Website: lowes
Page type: delivery-shipping
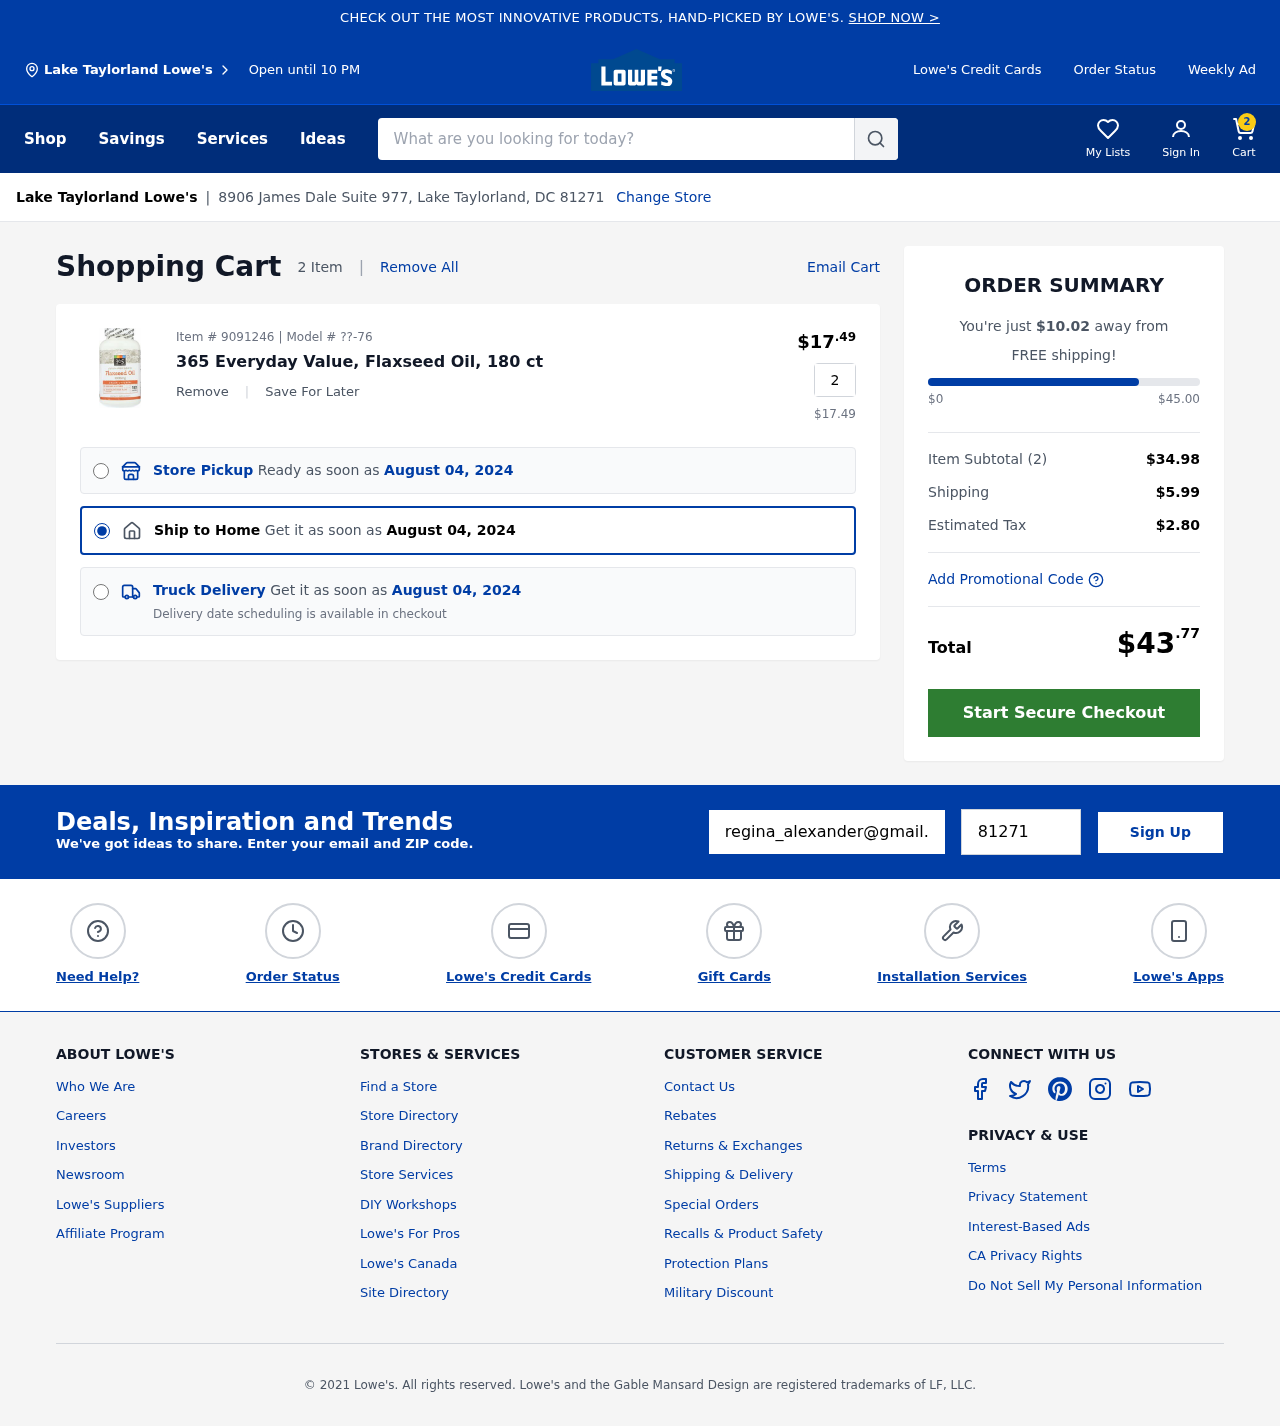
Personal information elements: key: PII_CITY
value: Lake Taylorland
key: PII_EMAIL
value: regina_alexander@gmail.com
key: PII_POSTCODE
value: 81271
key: PII_STREET
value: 8906 James Dale Suite 977
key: PII_CITY2
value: Lake Taylorland
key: PII_CITY_STATE_ZIP
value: Lake Taylorland, DC 81271
Product elements: key: PRODUCT1_NAME
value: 365 Everyday Value, Flaxseed Oil, 180 ct
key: PRODUCT1_PRICE
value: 17.49
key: PRODUCT1_QUANTITY
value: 2
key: PRODUCT1_MODEL
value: ??-76
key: PRODUCT1_PRICE2
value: $17.49
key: PRODUCT1_ITEM_NUMBER
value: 9091246
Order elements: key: ORDER_NUM_ITEMS
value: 2
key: ORDER_DELIVERY_DATE
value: August 04, 2024
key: ORDER_DELIVERY_DATE2
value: August 04, 2024
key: ORDER_DELIVERY_DATE3
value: August 04, 2024
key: AMOUNT_TO_FREE_SHIPPING
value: $10.02
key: ORDER_SUBTOTAL
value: $34.98
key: ORDER_SHIPPING_COST
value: $5.99
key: ORDER_TAX
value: $2.80
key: ORDER_TOTAL
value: $43.77
Search elements: key: HEADER_SEARCH
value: What are you looking for today?